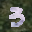
Label: 3